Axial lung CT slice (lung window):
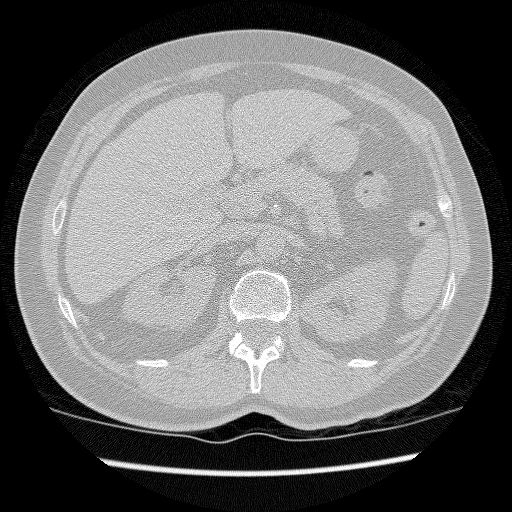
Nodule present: no